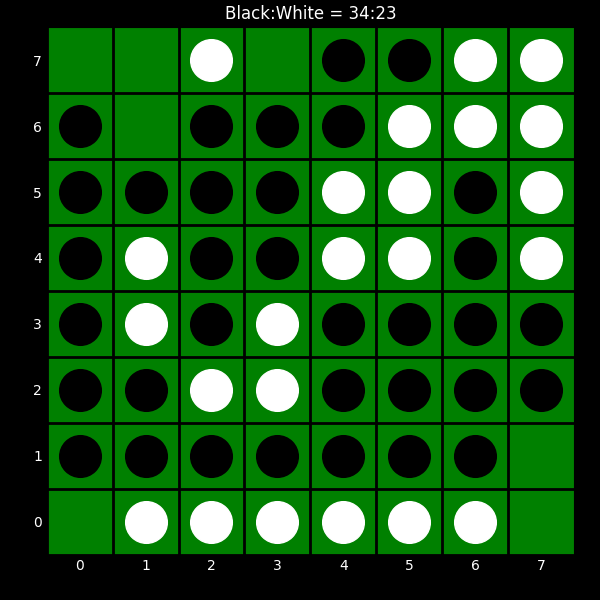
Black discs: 34
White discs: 23